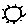
Label: sun